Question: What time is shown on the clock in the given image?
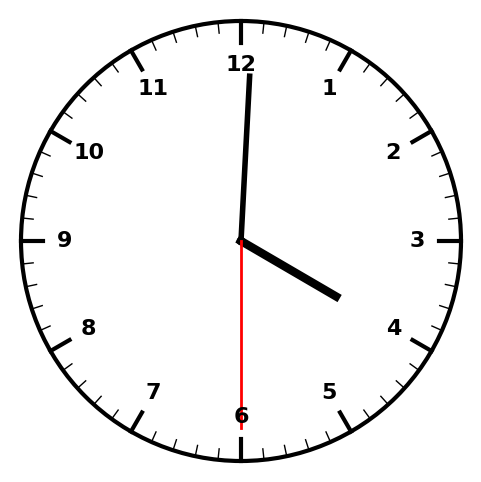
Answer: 04:00:30